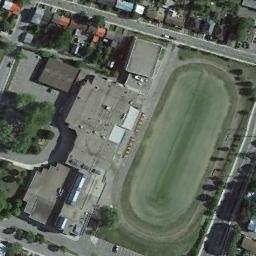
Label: ground_track_field